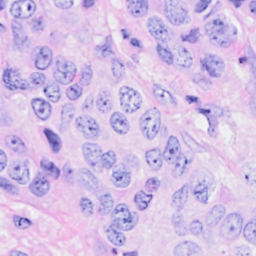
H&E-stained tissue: Breast